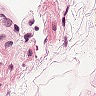
Metastatic tissue present: no